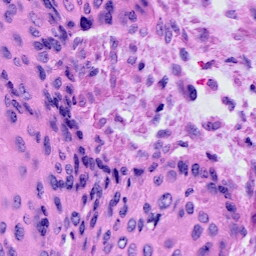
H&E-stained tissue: Cervix